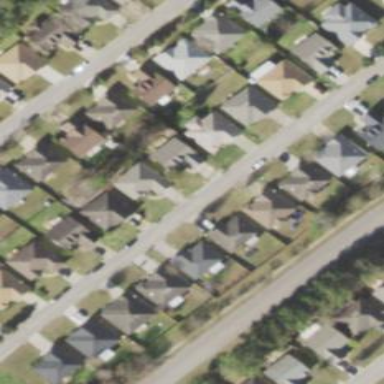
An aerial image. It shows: Single-family residential area.